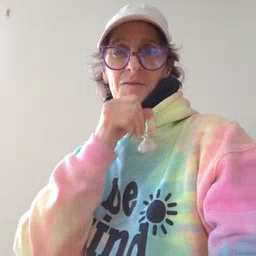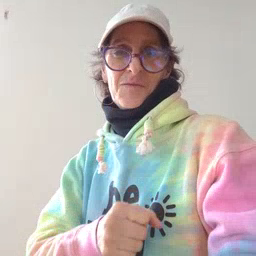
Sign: old